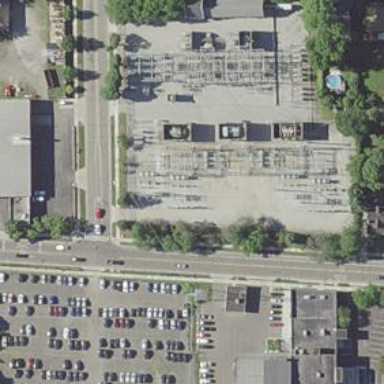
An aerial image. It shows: Switch used for power control.